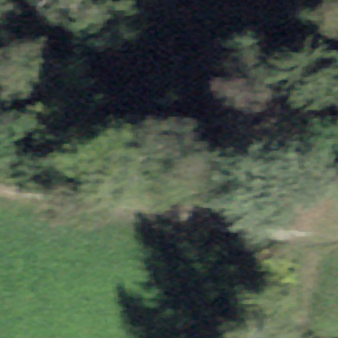
Label: other